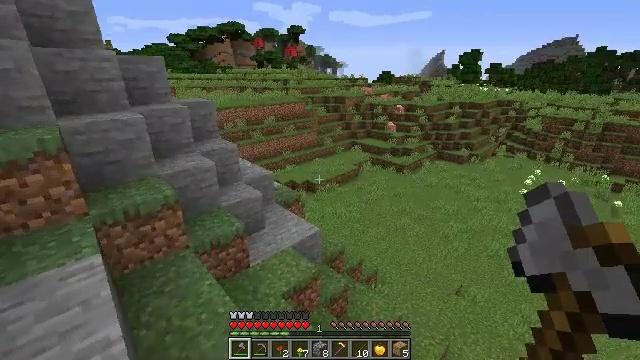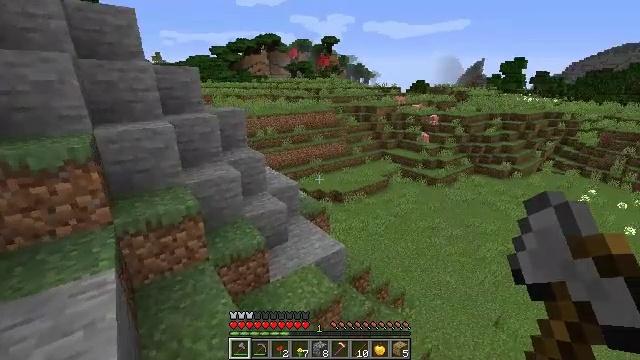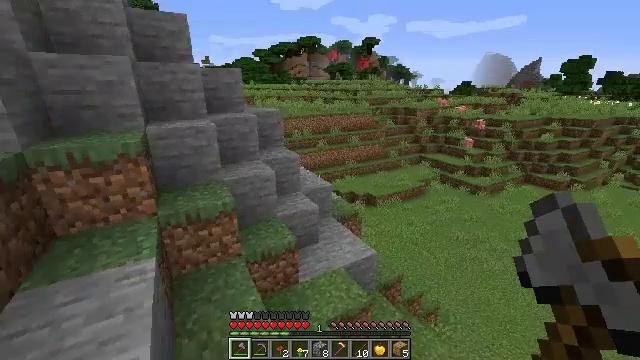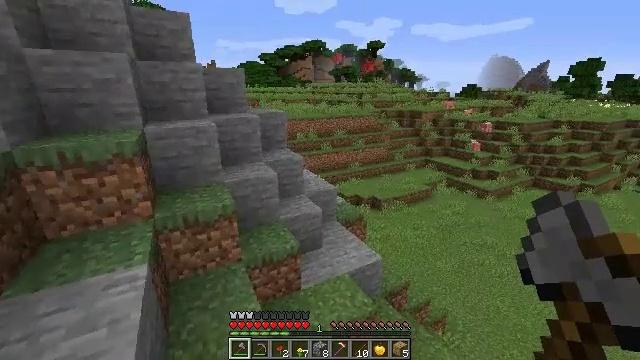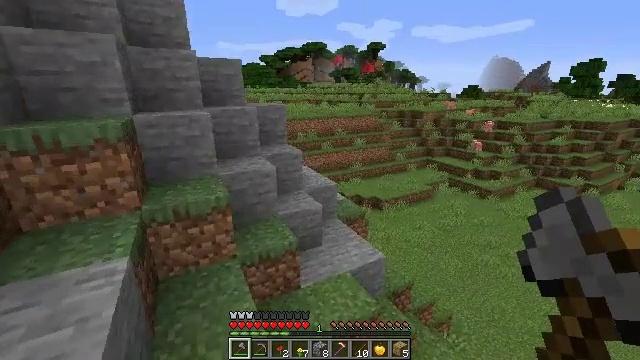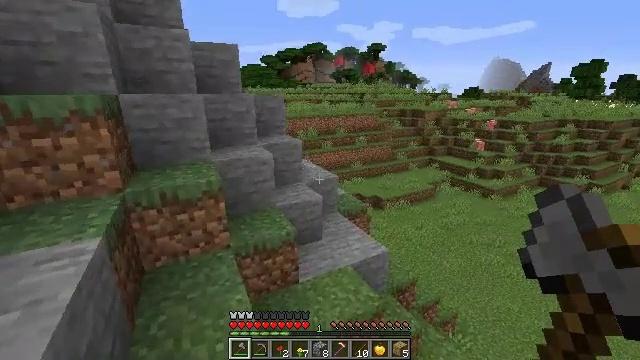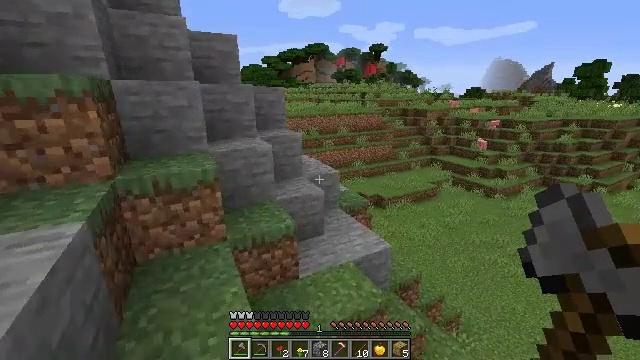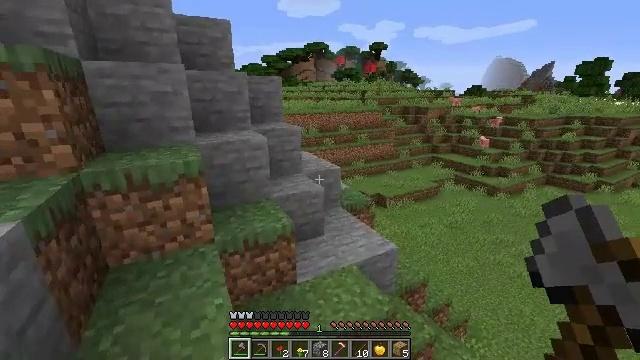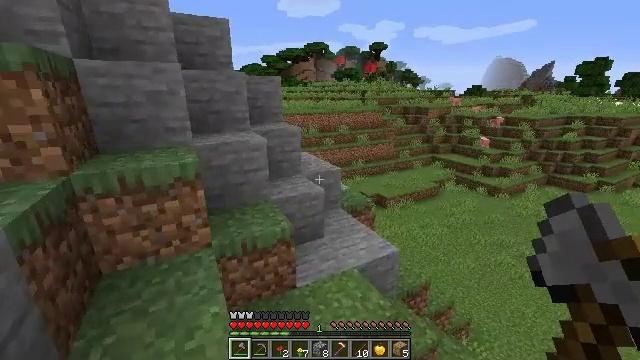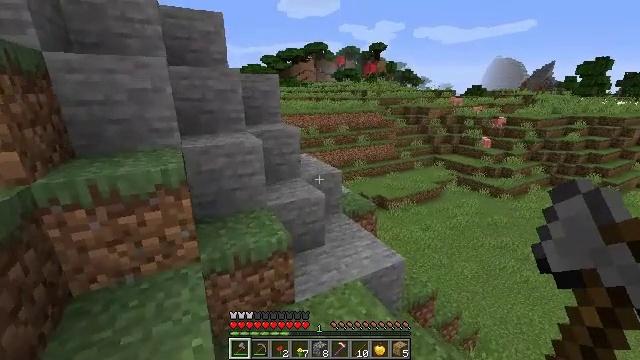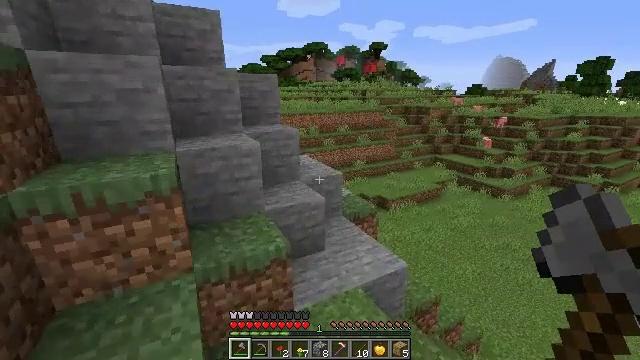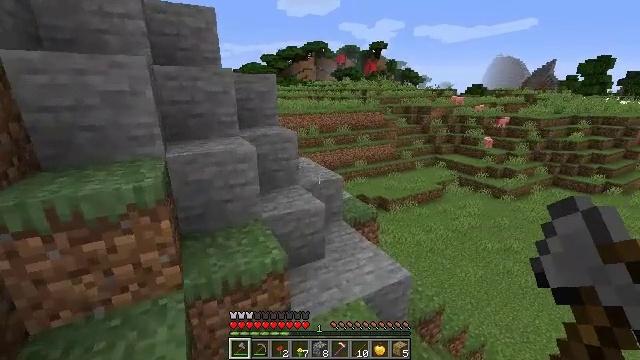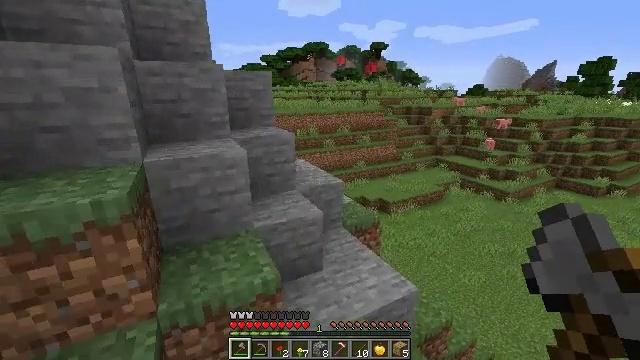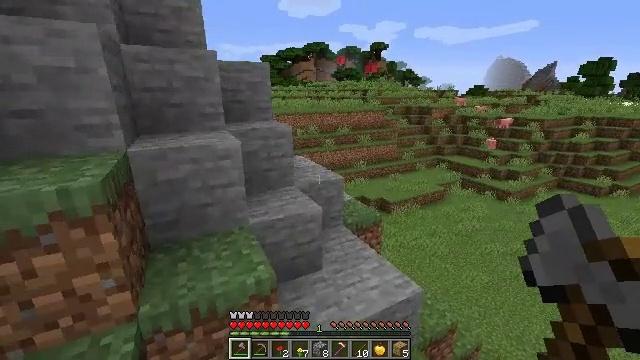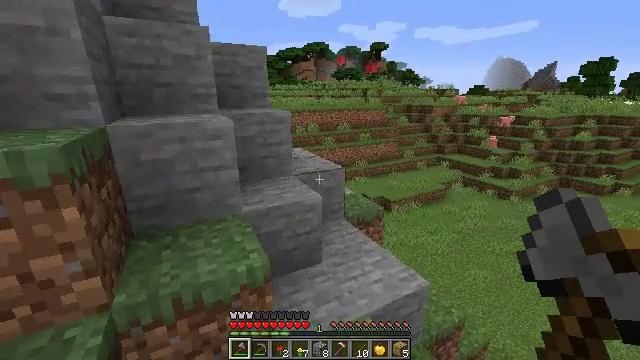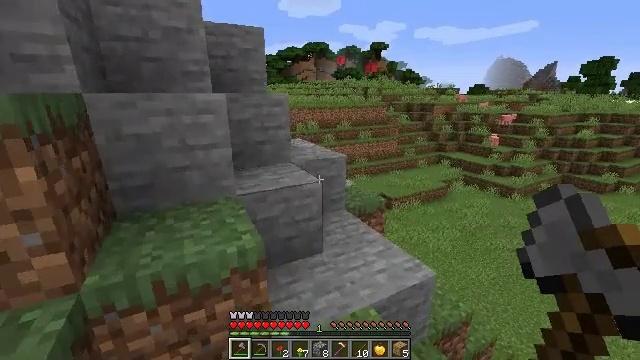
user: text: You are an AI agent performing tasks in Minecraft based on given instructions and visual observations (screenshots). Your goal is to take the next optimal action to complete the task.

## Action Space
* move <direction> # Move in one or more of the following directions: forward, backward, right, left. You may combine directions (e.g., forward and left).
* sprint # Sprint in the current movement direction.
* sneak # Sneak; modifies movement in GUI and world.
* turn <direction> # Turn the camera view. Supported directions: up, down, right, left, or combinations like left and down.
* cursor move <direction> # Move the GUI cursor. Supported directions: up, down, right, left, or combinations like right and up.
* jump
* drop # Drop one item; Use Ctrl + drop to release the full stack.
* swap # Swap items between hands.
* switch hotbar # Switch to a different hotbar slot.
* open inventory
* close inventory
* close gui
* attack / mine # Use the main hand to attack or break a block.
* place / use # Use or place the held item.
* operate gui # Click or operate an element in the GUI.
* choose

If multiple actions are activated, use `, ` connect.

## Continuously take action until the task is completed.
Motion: motion action
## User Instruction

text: Harvest the oxeye daisy.
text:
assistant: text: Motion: move forward, turn left and up
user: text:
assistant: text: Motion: move forward, turn left
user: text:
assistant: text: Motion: move forward, turn left
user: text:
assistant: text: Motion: move forward
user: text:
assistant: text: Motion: move forward
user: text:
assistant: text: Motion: move forward
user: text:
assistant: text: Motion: move forward
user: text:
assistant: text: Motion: move forward
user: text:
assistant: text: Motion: move forward
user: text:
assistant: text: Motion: move forward
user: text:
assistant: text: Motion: move forward
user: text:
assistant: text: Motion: move forward
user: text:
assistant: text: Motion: move forward
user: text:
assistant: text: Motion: move forward
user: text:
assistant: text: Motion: move forward
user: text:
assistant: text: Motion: move forward
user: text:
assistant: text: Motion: move forward
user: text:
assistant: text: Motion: move forward, turn up
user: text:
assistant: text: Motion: move forward, turn right and up
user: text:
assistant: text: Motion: move forward, turn right
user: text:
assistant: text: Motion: move forward, turn right
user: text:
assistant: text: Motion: move forward
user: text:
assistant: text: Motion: move forward
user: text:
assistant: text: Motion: move forward
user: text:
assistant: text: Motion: move forward
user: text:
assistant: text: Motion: move forward
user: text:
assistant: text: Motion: move forward
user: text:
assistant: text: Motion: move forward
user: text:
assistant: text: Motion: move forward
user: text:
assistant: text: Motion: move forward